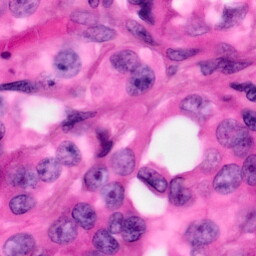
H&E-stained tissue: Pancreatic